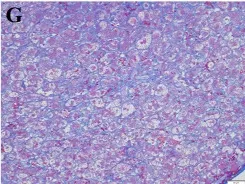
Light microscopic images of the liver biopsy specimen obtained at 1.5 months of age. (F,G) Azan staining demonstrated mild pericellular fibrosis. (G) The scale bar represents 50 mum.
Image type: pathology (pas)